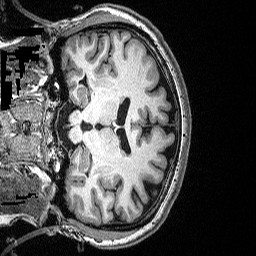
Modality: T1w
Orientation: coronal
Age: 32
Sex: female
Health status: healthy
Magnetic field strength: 3 T
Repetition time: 2.53 s
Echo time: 0.00331 s